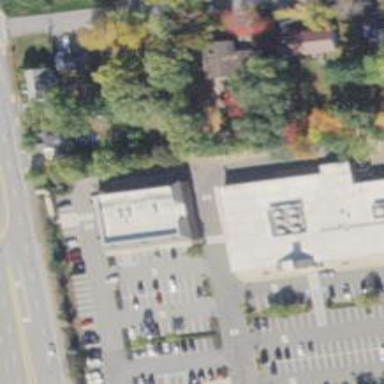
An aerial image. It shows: Building.